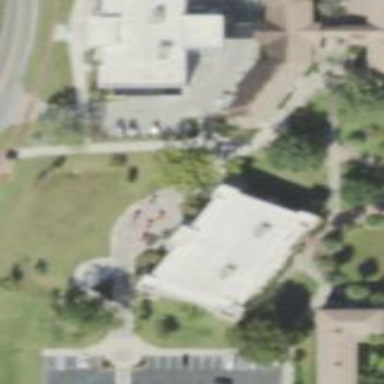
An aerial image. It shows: Building that serves as library.